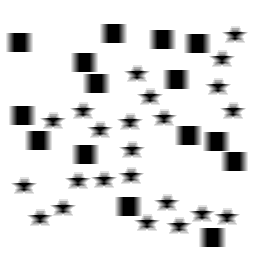
Squares: 15
Triangles: 0
Stars: 23
Total shapes: 38